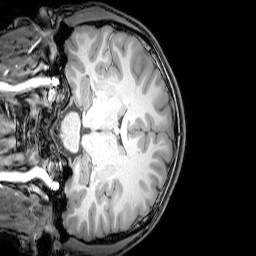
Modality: T1w
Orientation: coronal
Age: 21
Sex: male
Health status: healthy
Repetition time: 0.081 s
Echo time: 0.037 s